Question: Please see the image what i am trying to do i have HTML table inside the each td i have drop down and check box,when i select value in drop down i want to make the check box checked for the particular td can anyone guide me how to do it.

code:
'''
<td style="width:141px" > <select name="mySelect" id="mySelect" class="edit1 route '.$rows["net_id"].'" >
<option value="-1">Choose..</option>';
$query = "SELECT route FROM routestable WHERE 'clientid' = '$client_id' ";
$result = mysql_query($query);
while ($rows1 = mysql_fetch_assoc($result))
{
if(strlen($rows1['route'])>0 && $rows1['route']==$rows['route']){
print' <option value="'.$rows1['route'].'" selected>'.$rows1['route'].' </option>';}
else{
echo '<option value="' . $rows1['route'] . '"> ' . $rows1['route'] . '</option>';
}
}
echo '</select>
</td>
<td style="width:200px" id="CPH_GridView1_Status1'.$rows['net_id'].'" class="edit2 status1 '.$rows["net_id"].' "><input type="checkbox" style="margin:0 0 0 93px;" name=""/></td>
'''
'''
<script>
$(document).ready(function(){
$('.edit1').on('change', function(){
arr = $(this).attr('class').split( " " );
var clientid=document.getElementById("client").value;
account_id=document.getElementById("account_id").value;
$.ajax({ type: "POST",
url:"clientnetworkpricelist/routestatusupdate.php",
data: "value="+$(this).val()+"&rowid="+arr[2]+"&field="+arr[1]+"&clientid="+clientid+"&account_id="+account_id,
success: function(res){
data = jQuery.parseJSON(res); //added line
alert('Saved Successfully!');
$('#CPH_GridView1_Status'+arr[2]).empty();
$('#CPH_GridView1_Status'+arr[2]).append(data.status);
$('.ajax').html($(this).val());
$('.ajax').removeClass('ajax');
}});
}
);
});
</script>
'''
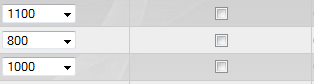
Answer: To check the checkbox in the next td try
'''
$(this).parent().next().find('input:checkbox').attr("checked",true);
'''
<URL>